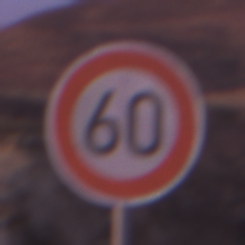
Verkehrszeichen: Geschwindigkeit60
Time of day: Dawn
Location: Outdoor (Nature)
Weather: PartlyCloudy
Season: NotSpecified
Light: Natural